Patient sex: F
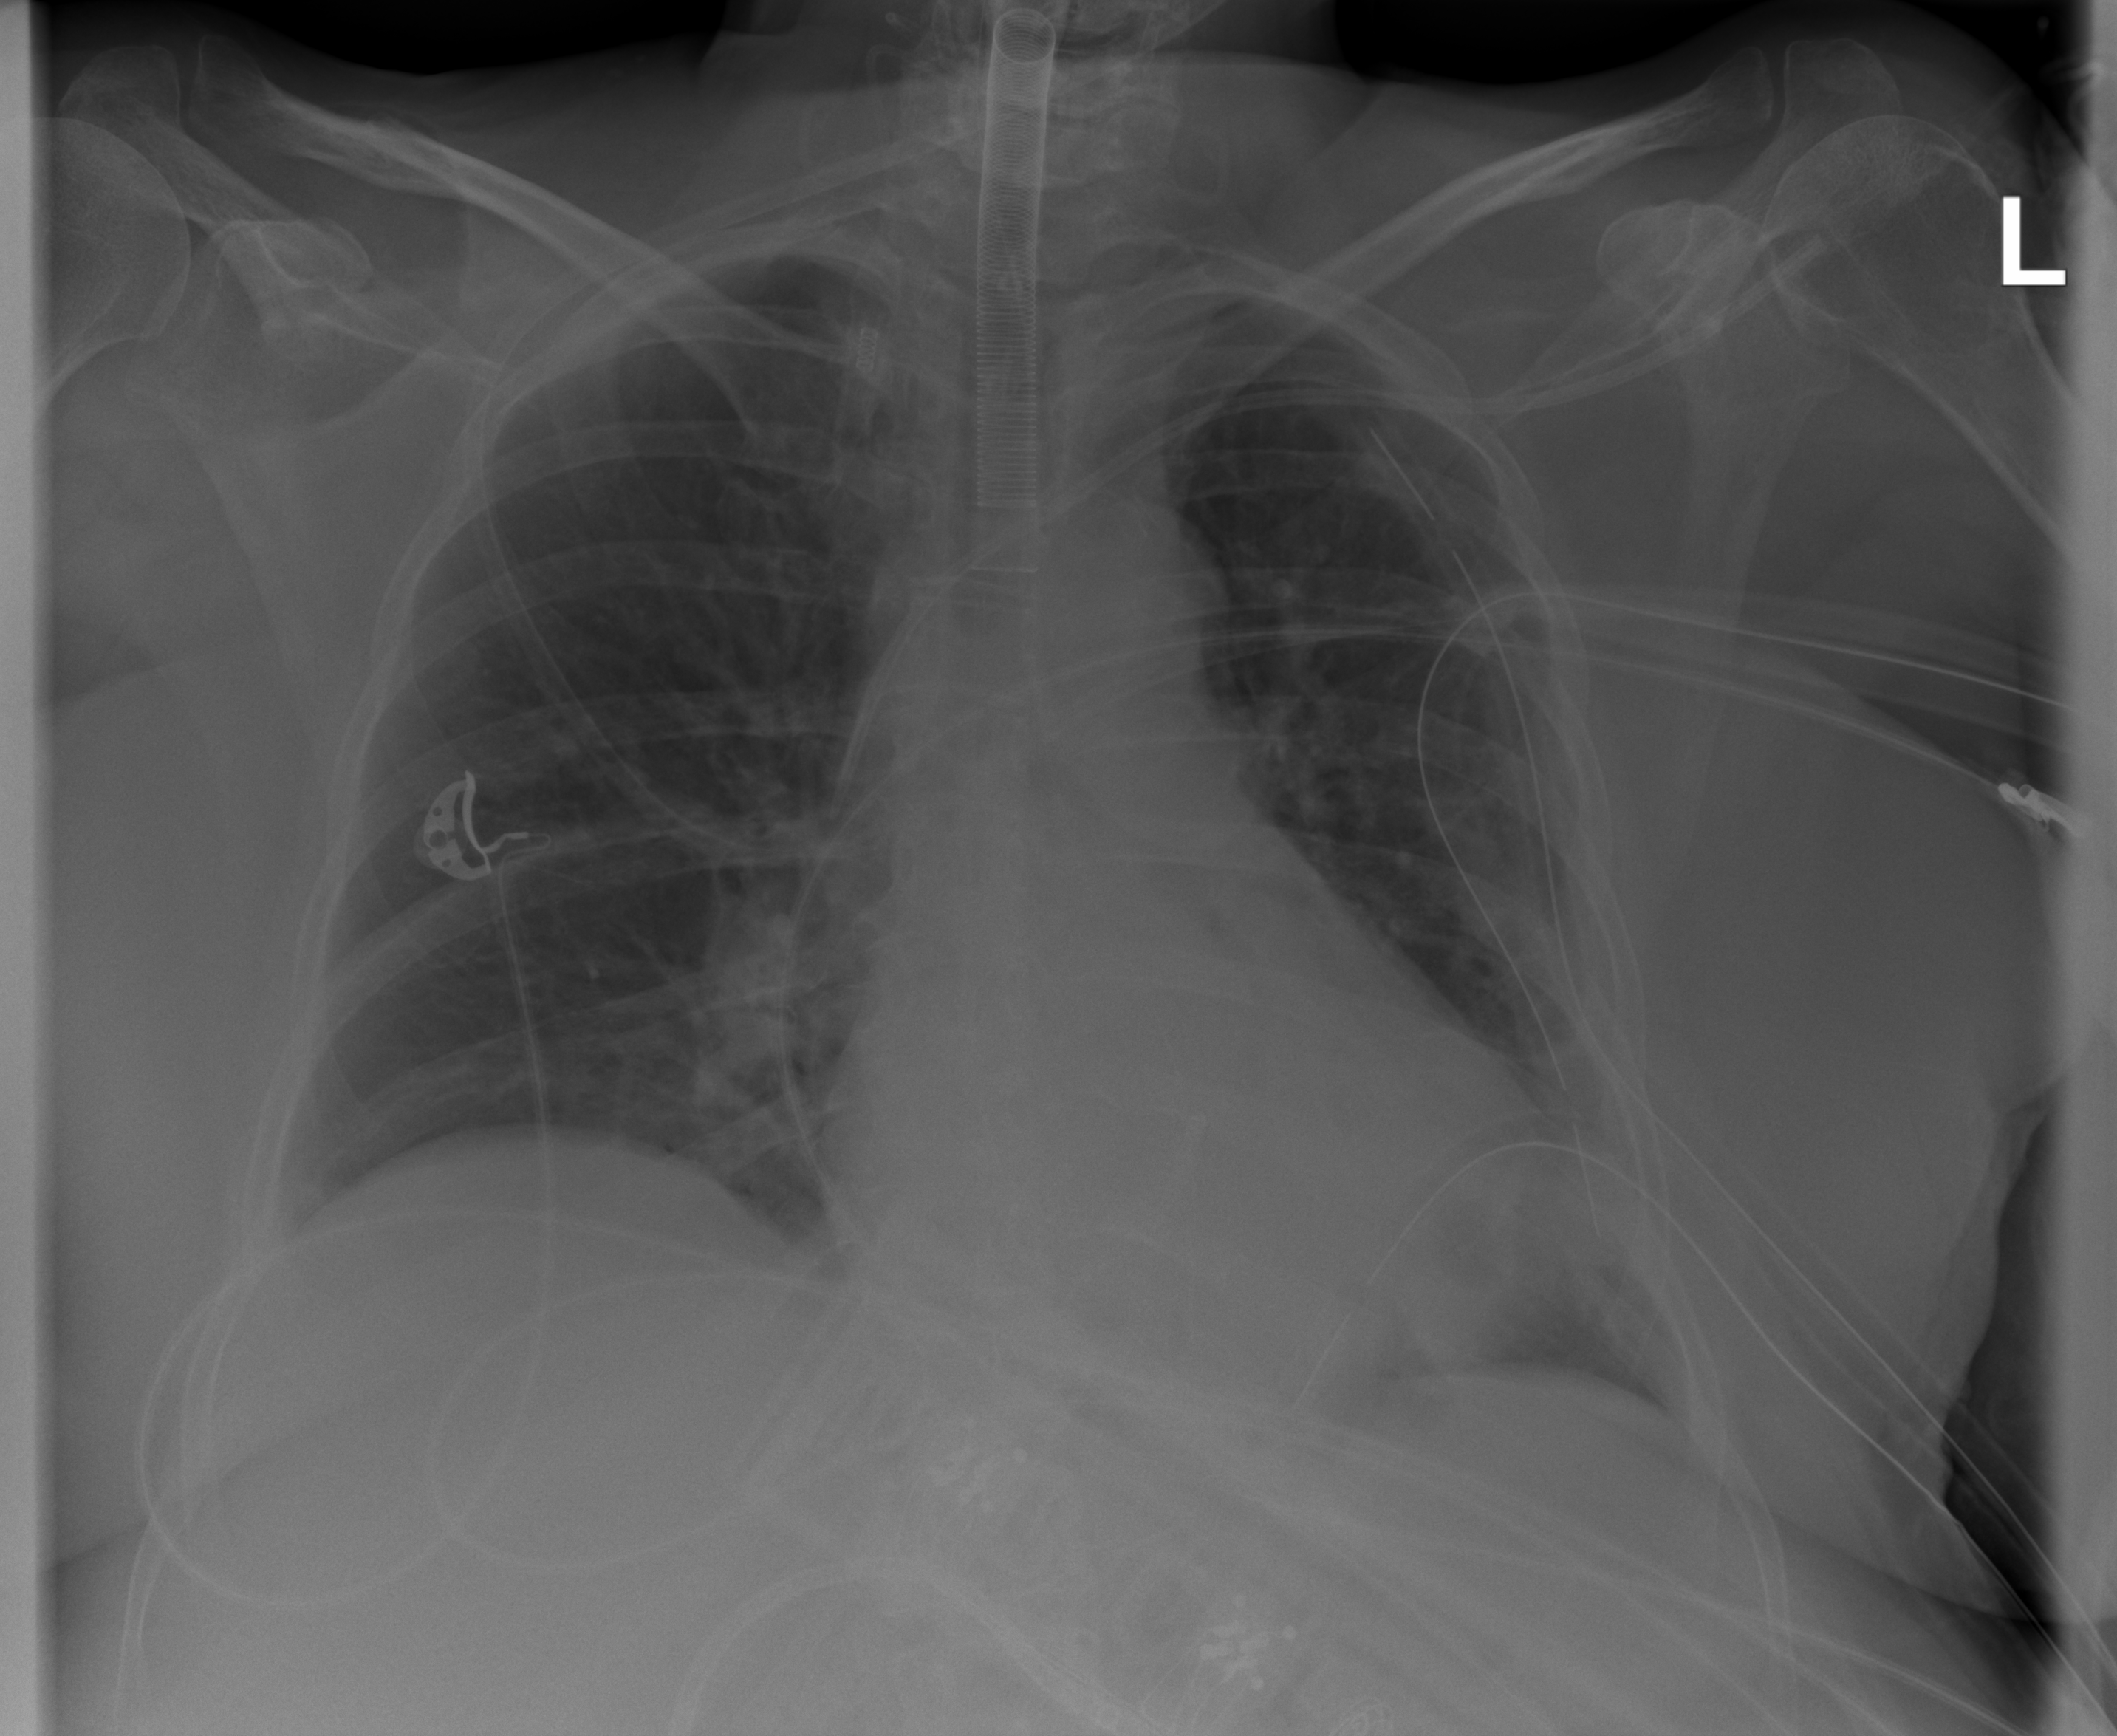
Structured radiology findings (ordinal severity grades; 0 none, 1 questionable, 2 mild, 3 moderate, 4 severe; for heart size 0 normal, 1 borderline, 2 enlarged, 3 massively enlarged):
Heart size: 2
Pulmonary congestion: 2
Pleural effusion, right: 0
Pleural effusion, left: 1
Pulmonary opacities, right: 0
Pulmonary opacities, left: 0
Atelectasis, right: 2
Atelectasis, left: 2